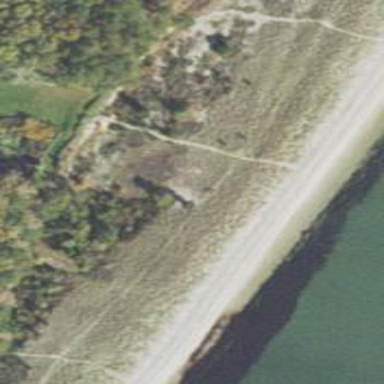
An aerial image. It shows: Sandy beach.